Aerial crown-view tile of a tropical tree (Barro Colorado Island, Panama), acquired 20240813:
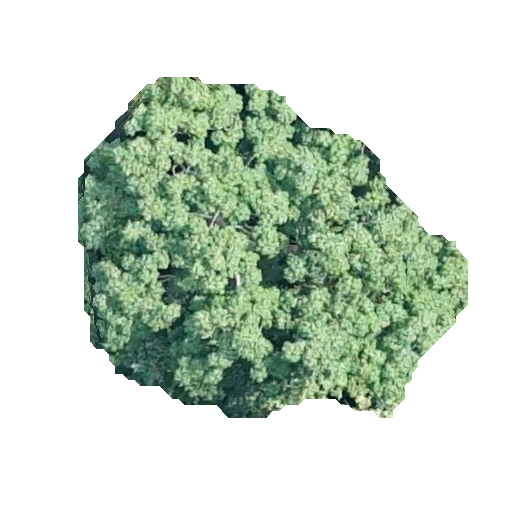
Species: Ceiba pentandra
GBIF accepted scientific name: Ceiba pentandra
Crown area: 146.646 m²